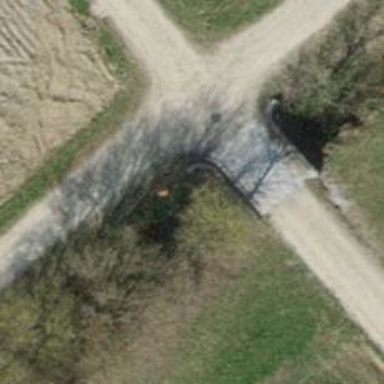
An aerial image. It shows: Pipeline marker.